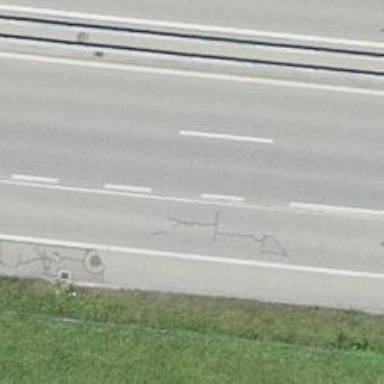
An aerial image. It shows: Motorway junction.